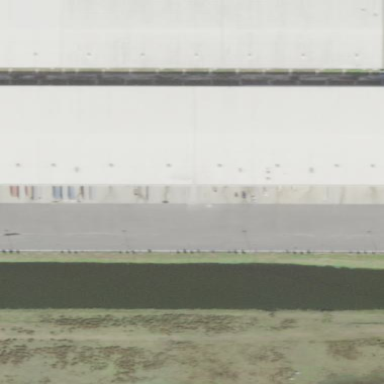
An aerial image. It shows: Industrial area featuring warehouse.